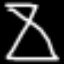
Label: hourglass